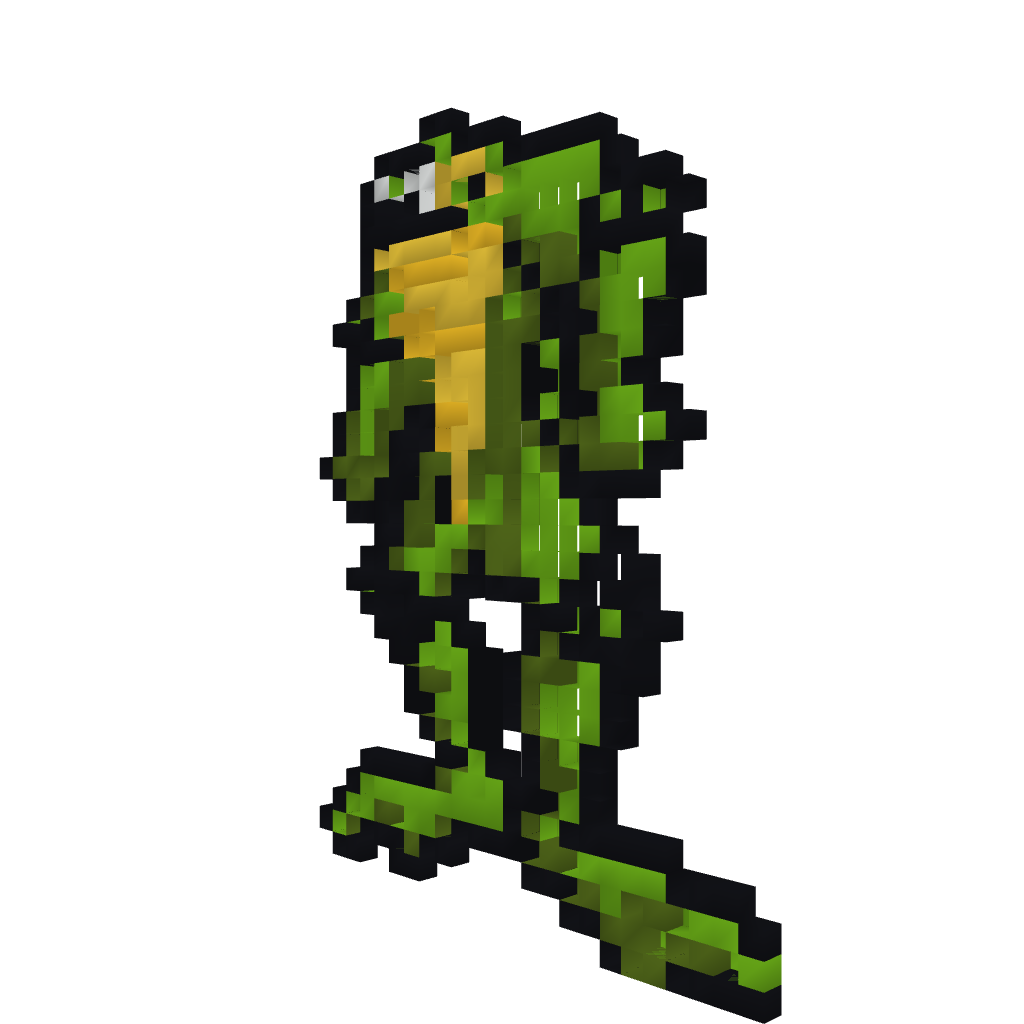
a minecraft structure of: Battletoads/NES-Rash